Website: bh-photo
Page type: address-validator
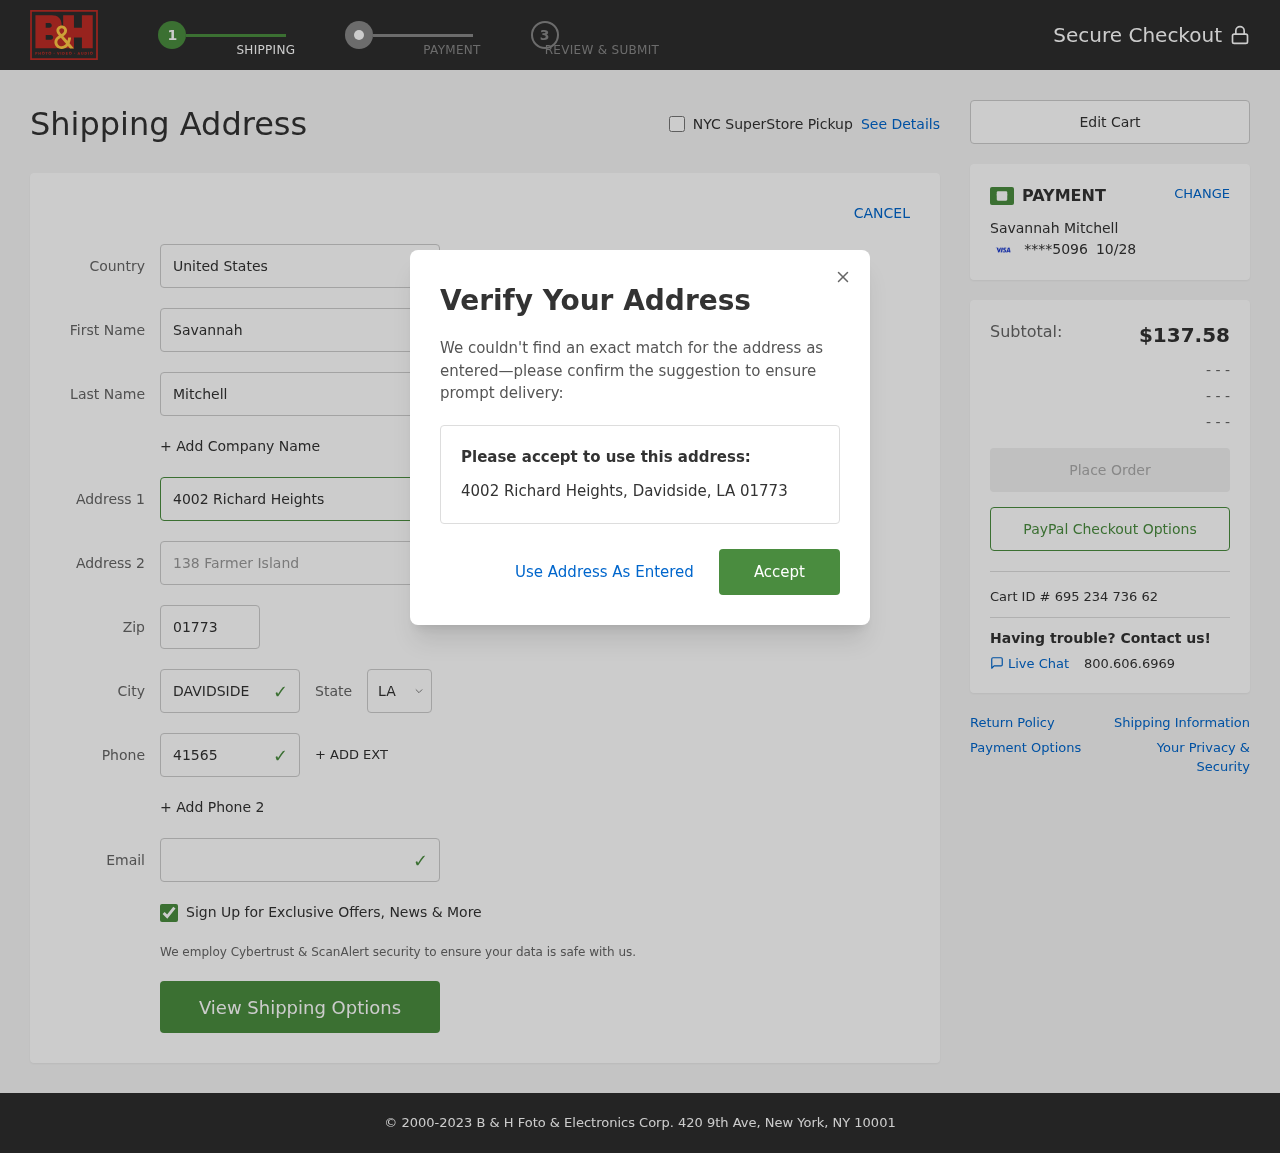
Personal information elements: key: PII_CARD_EXPIRY
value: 10/28
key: PII_CARD_LAST4
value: ****5096
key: PII_CITY
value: Davidside
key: PII_COUNTRY
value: United States
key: PII_EMAIL
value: smitchell@gmail.com
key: PII_FIRSTNAME
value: Savannah
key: PII_FULLNAME
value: Savannah Mitchell
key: PII_LASTNAME
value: Mitchell
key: PII_PHONE
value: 4156588301
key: PII_POSTCODE
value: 01773
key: PII_STATE_ABBR
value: LA
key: PII_STREET
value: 4002 Richard Heights
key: PII_STREET2
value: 138 Farmer Island
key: PII_CITY_STATE_ZIP
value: Davidside, LA 01773
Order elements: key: ORDER_SUBTOTAL
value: $137.58
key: ORDER_ID
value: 695 234 736 62